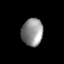
Tissue: lung
Cell type: Others
Senescence score: 0.234
Nuclear area (px): 573
Mean DAPI intensity: 141.974